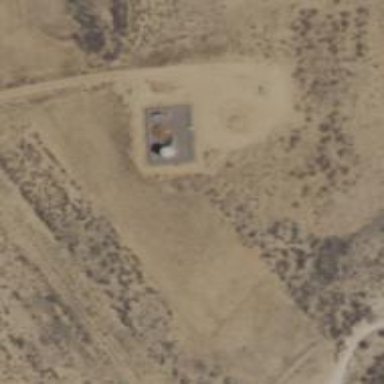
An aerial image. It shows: Storage tank with man-made structure.